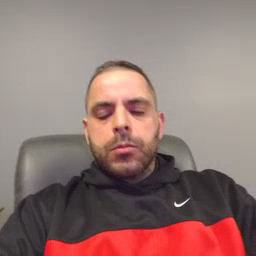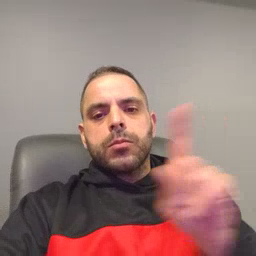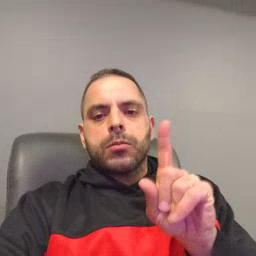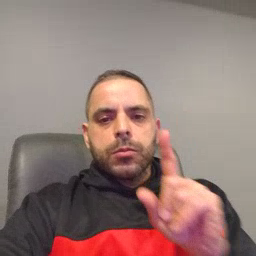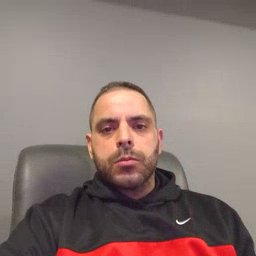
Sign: where